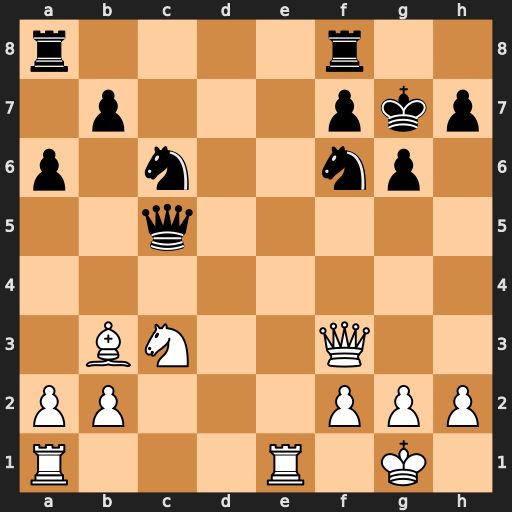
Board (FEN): r4r2/1p3pkp/p1n2np1/2q5/8/1BN2Q2/PP3PPP/R3R1K1
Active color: w
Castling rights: -
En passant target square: -
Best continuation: Qxf6+ Kxf6 Ne4+ Kg7 Nxc5